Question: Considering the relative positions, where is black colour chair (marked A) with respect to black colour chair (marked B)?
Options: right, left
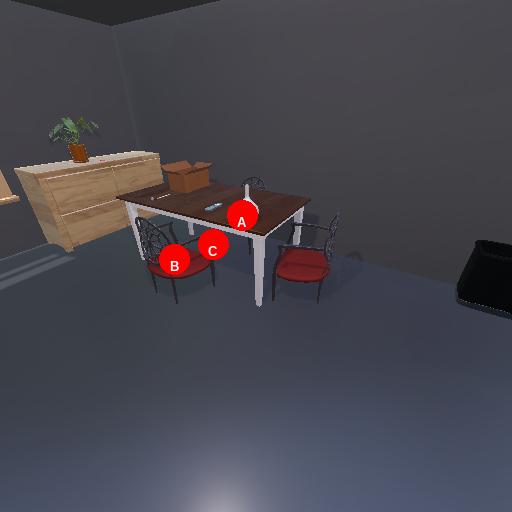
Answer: right